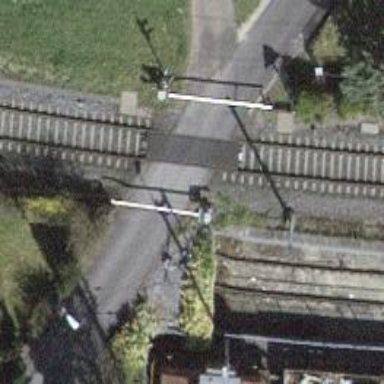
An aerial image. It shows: Level crossing along the railway.